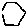
Label: hexagon